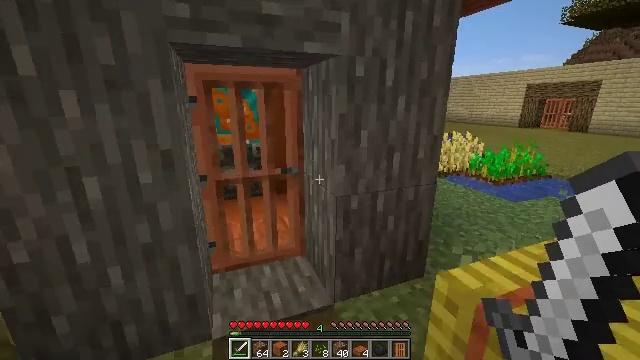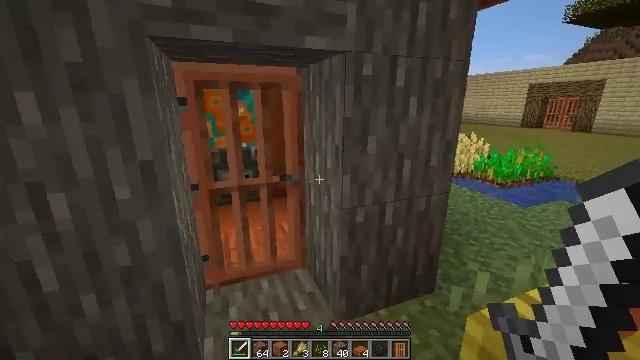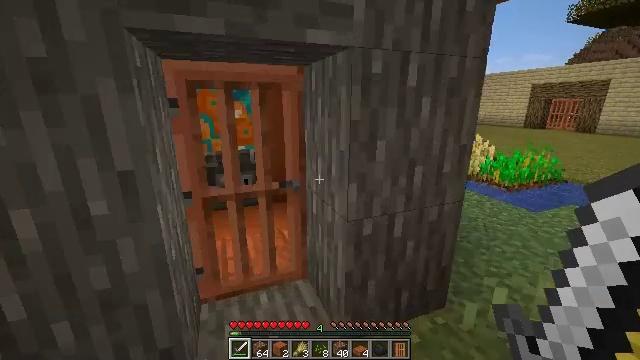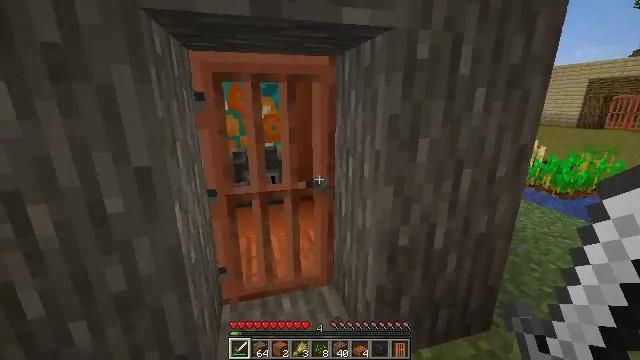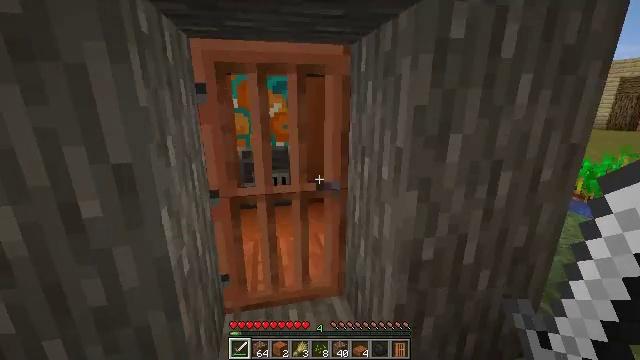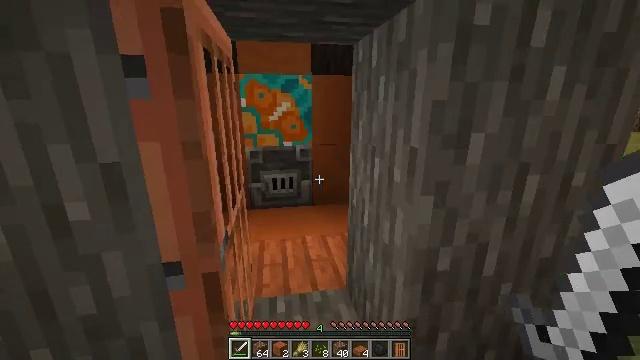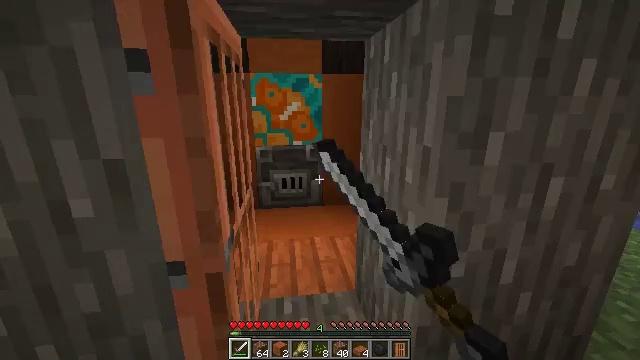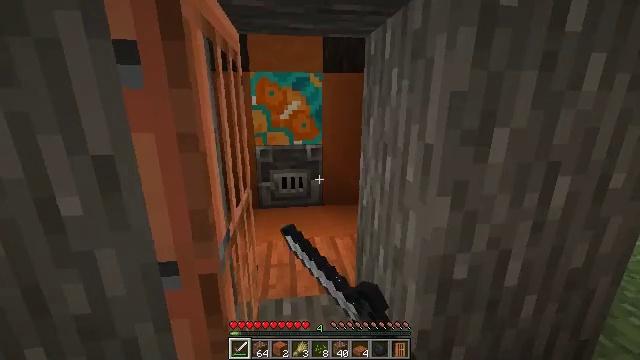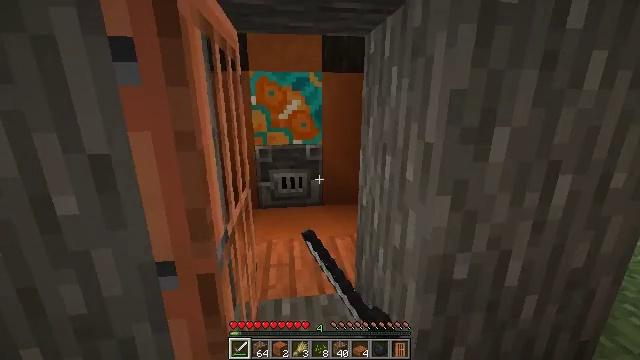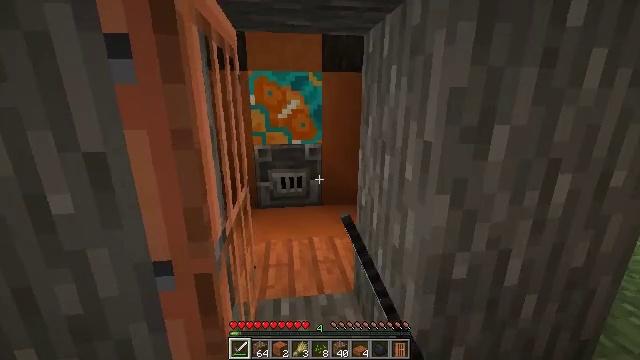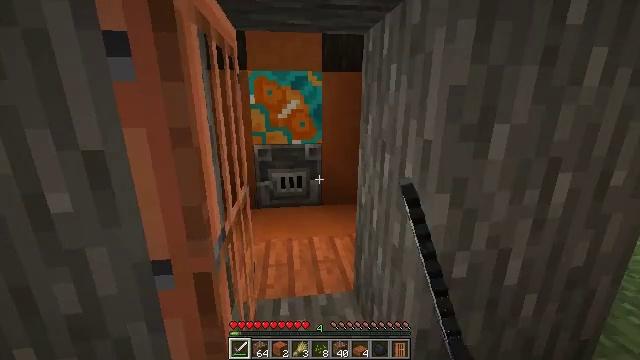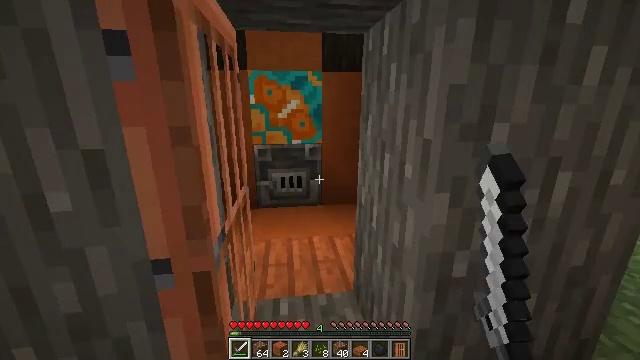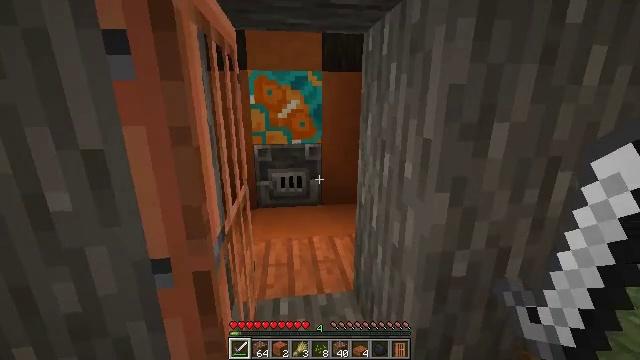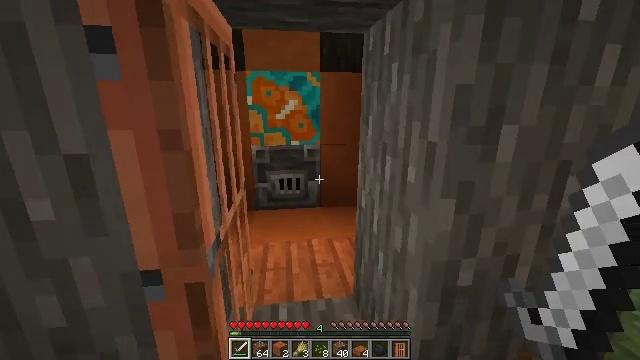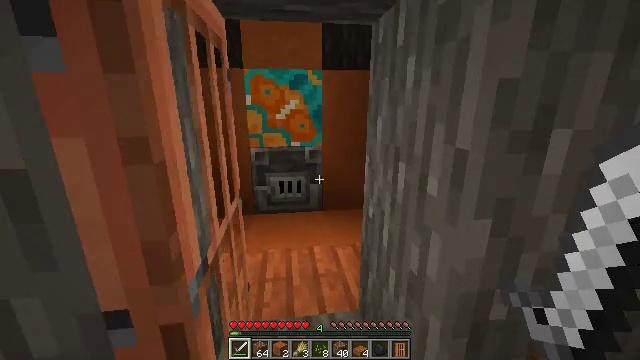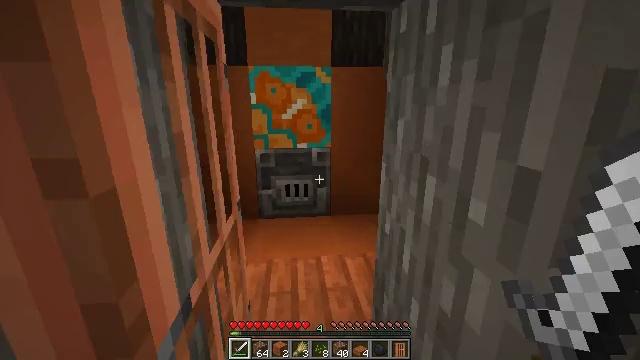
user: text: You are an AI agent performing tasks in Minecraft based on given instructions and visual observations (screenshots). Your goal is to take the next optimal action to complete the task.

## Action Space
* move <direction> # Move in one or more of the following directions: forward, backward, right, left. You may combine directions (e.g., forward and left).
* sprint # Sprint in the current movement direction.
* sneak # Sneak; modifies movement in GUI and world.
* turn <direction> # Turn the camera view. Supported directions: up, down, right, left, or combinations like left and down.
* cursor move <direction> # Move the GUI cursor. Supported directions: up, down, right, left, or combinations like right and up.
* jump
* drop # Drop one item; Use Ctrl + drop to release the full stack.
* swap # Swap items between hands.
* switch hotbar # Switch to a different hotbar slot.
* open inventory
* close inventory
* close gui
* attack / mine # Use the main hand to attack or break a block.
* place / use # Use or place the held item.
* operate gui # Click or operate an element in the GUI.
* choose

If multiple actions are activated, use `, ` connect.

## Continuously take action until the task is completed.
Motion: motion action
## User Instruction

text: Mine sand by the water.
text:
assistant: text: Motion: move forward
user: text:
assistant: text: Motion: move forward
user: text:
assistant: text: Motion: move forward, turn left
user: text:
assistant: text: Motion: turn left
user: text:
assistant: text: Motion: turn left, use / place
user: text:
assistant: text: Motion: turn left, use / place
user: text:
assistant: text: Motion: no_op
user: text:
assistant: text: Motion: no_op
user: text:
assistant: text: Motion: no_op
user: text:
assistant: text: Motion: no_op
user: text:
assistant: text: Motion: no_op
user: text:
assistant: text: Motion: no_op
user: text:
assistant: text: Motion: move forward
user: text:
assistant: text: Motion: move forward
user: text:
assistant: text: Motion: move forward, turn left
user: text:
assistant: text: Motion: move forward, turn left
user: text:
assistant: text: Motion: move forward
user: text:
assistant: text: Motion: move forward
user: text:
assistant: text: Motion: move forward
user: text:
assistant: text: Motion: move forward
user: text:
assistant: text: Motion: move forward
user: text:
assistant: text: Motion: move forward, turn left and down
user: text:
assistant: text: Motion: move forward, turn down
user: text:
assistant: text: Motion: move forward, turn left and down
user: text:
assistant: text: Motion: no_op
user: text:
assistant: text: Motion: no_op
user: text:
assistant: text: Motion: no_op
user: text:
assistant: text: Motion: no_op
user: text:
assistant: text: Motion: no_op
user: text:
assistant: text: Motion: no_op